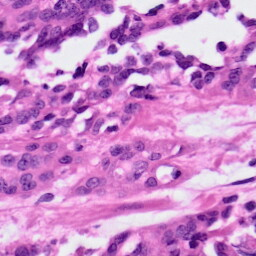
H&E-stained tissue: Ovarian